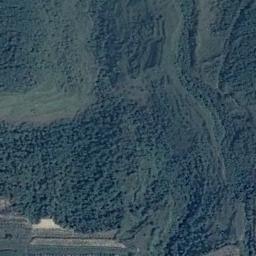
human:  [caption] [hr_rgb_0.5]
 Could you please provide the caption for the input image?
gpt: There are four parallel paths between the terraces .

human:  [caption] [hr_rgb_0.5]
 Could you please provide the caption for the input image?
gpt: A large layer of green terraced fields, The crops in the fields are lush like green forests .

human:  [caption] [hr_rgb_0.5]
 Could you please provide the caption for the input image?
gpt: The green terrace is next to some trees .

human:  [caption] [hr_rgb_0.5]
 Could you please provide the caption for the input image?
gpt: The green plants are on the terrace .

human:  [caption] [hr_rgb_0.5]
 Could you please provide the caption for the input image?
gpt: There are many green plants on the terraces .